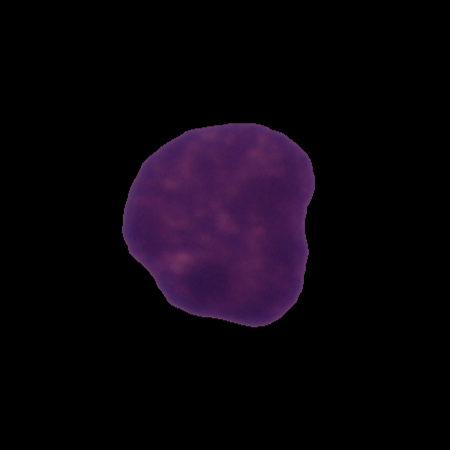
Label: healthy